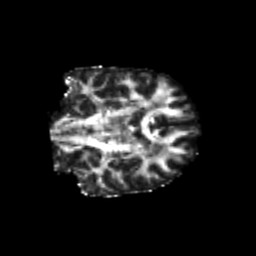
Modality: FA
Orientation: coronal
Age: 23
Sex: female
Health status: healthy
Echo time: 0.074 s